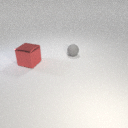
large red metal cube to the left of small gray rubber sphere